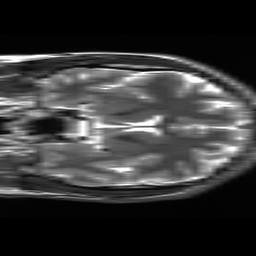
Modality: T2w
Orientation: coronal
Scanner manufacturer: ge
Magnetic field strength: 3 T
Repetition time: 6.255 s
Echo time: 0.1014 s